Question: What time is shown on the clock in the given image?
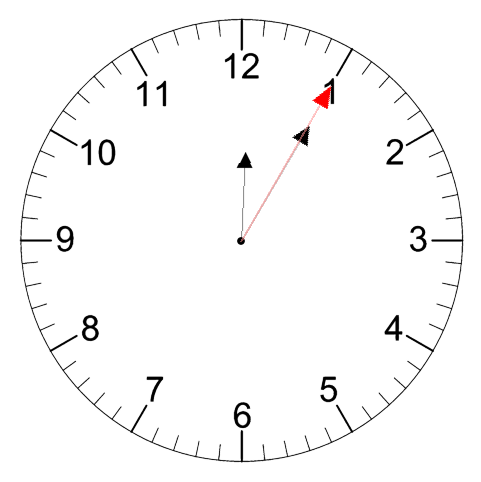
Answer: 12:05:05